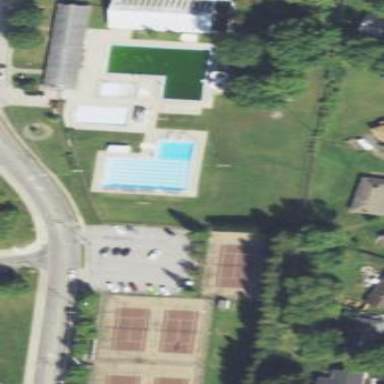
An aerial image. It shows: Sports centre focused on swimming activities.